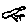
Label: bird